Question: I have this tables:

I want to show an article where its subject related term is 'milk'.
subject_catalog table dictionary:
'''
index_key = primary key
subject = takes any words
rt_key = serves as 'related term' foreign key to its own.
'''
sample data for subject_catalog:
'''
|index_key|subject|rt_key|
|------------------------|
| 1 | tea | null |
| 2 | milk | 1 |
|------------------------|
'''
sample data for article:
'''
|article_key|title |pages|
|----------------------------|
| 1 | article_1| 5 |
| 2 | article_2| 3 |
|----------------------------|
'''
sample data for article_subject:
'''
|article_key|index_key|
|---------------------|
| 1 | 1 |
|---------------------|
'''
here is my trial query but it wont show any article:
'''
SELECT
'article'.'title'
FROM
'article_subject'
INNER JOIN 'article'
ON ('article_subject'.'article_key' = 'article'.'article_key')
INNER JOIN 'subject_catalog'
ON ('article_subject'.'index_key' = 'subject_catalog'.'index_key')
INNER JOIN 'subject_catalog' AS 'subject_catalog_1'
ON ('subject_catalog_1'.'rt_key' = 'subject_catalog'.'index_key')
WHERE 'subject_catalog_1'.'subject' LIKE 'milk%'
'''
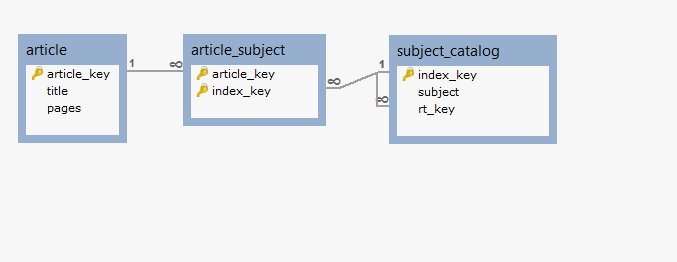
Answer: Try this
'''
SELECT article.title
FROM article_subject
LEFT JOIN article USING (article_key)
LEFT JOIN subject_catalog USING (index_key)
LEFT JOIN subject_catalog sc2 ON subject_catalog.index_key = sc2.rt_key
WHERE subject_catalog.subject LIKE 'milk%' OR sc2.subject LIKE 'milk%'
'''
<URL>